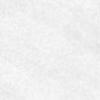
Label: no_change